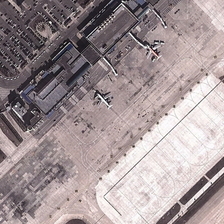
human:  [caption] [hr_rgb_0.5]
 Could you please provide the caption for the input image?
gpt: two planes are in an airport near a large parking lot with many cars .

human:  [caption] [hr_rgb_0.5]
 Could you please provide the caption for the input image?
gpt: two planes are in an airport near a large parking lot with many cars .

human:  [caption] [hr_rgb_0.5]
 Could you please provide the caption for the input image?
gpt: two planes are in an airport near a large parking lot with many cars .

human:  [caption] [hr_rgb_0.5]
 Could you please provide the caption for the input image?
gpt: two planes are in an airport near a large parking lot with many cars .

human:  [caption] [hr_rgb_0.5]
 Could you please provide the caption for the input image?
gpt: two planes are in an airport near a large parking lot with many cars .